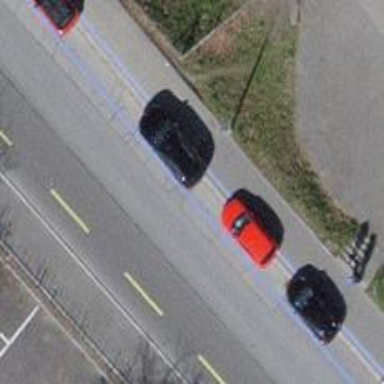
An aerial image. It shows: Asphalt residential road with dedicated cycle lane.